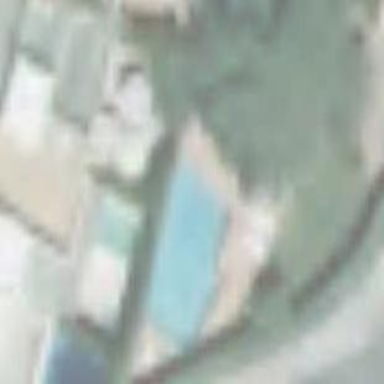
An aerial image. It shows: Swimming pool located in leisure land.